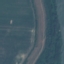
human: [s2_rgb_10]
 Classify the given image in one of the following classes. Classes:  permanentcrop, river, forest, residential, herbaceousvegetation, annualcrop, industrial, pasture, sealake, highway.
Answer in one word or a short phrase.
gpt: River